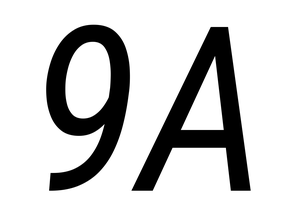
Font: Roboto-Italic_Condensed_Italic